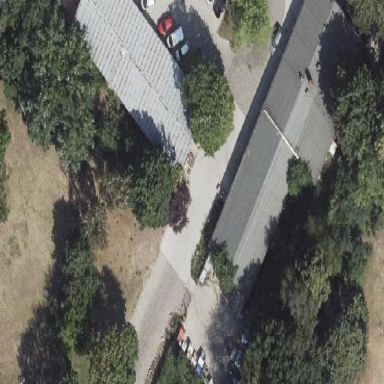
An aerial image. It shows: Commercial building with gabled roof.